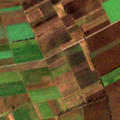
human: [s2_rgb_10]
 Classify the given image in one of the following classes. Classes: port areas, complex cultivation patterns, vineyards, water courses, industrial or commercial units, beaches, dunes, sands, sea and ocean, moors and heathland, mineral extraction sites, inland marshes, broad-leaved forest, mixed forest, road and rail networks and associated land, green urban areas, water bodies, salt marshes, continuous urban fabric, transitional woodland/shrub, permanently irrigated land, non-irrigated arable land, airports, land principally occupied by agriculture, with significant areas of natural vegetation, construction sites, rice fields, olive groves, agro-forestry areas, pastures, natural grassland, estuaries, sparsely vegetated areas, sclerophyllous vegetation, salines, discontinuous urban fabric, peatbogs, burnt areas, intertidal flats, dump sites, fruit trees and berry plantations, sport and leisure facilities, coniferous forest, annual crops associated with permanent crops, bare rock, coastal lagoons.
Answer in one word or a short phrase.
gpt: non-irrigated arable land